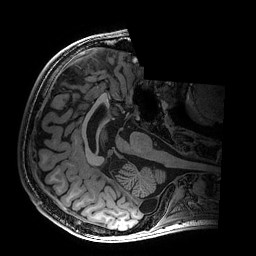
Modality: T1w
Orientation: axial
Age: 19
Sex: male
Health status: healthy